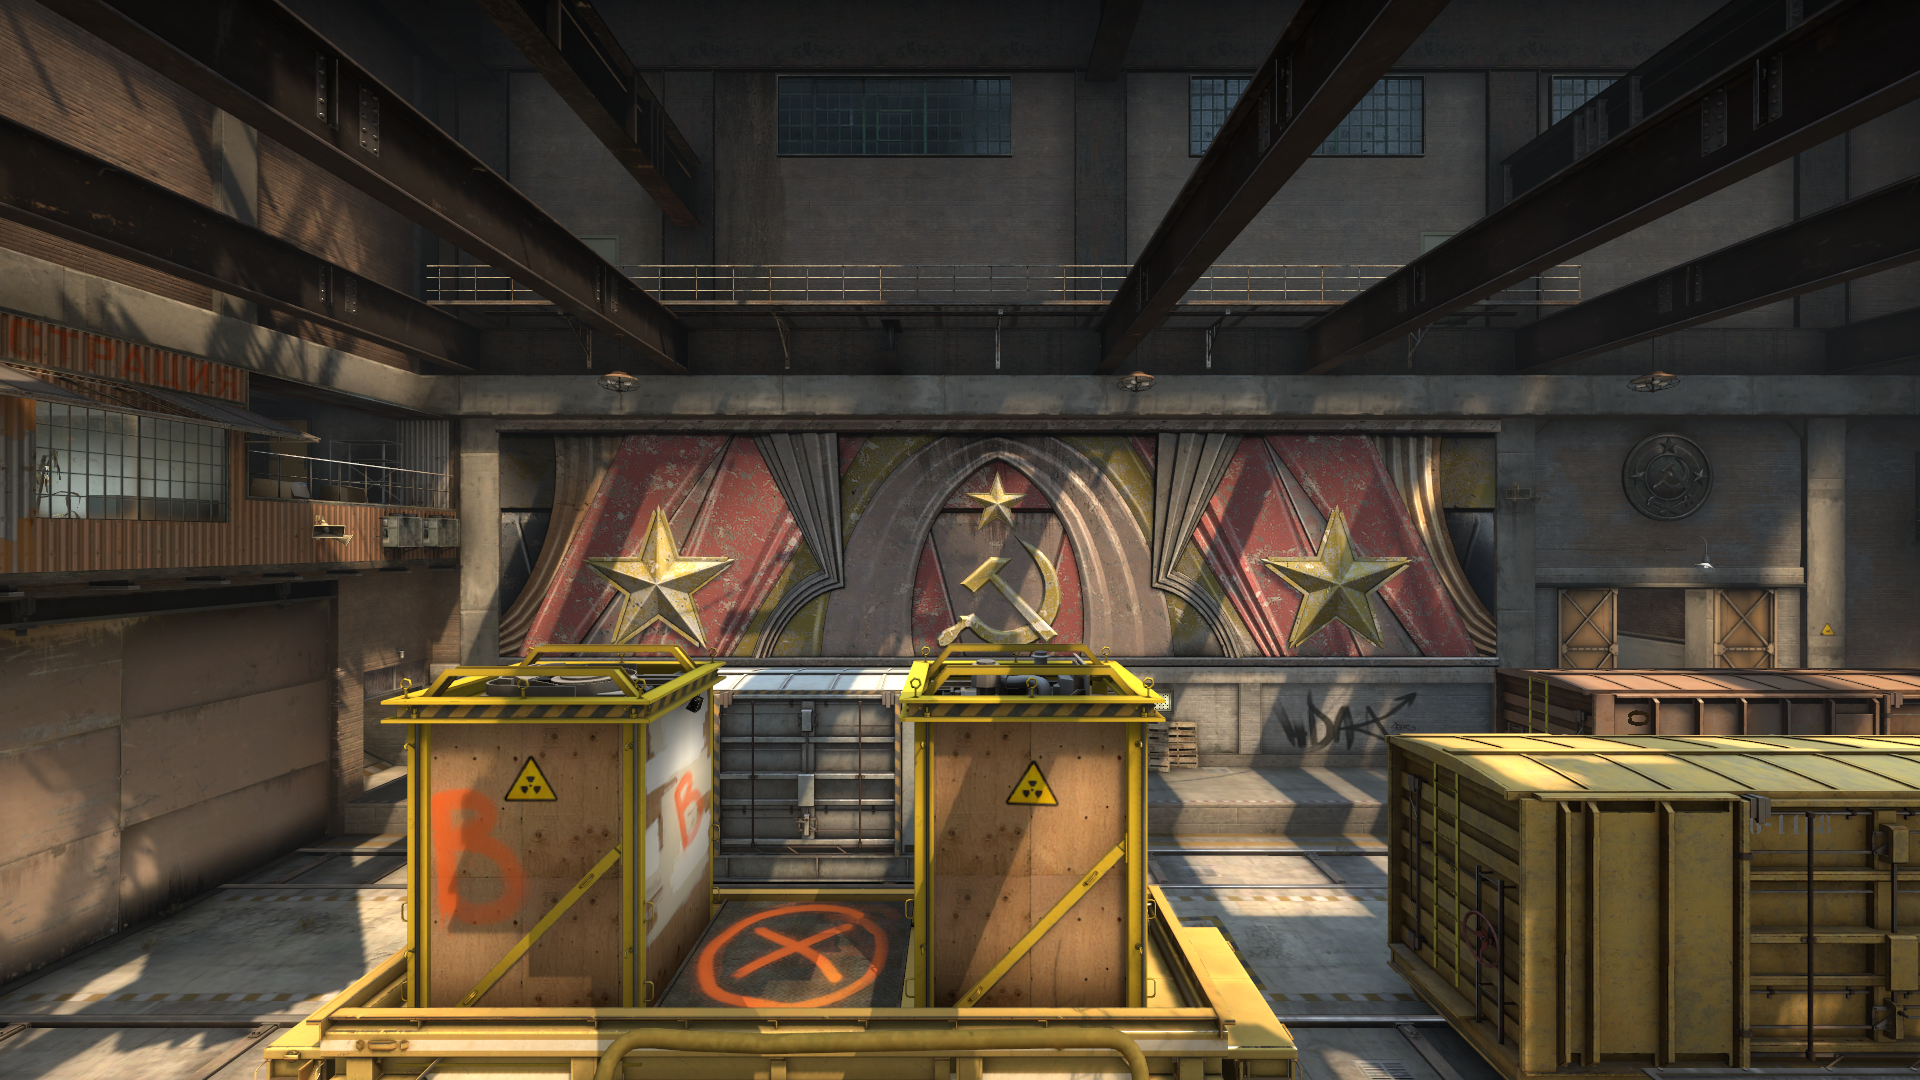
Map: de_train